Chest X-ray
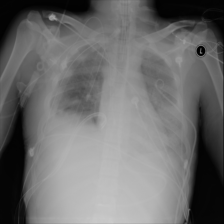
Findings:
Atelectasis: negative
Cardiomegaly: negative
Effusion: negative
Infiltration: negative
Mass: negative
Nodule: negative
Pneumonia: negative
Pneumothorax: negative
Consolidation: negative
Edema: negative
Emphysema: negative
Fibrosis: negative
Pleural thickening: negative
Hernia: negative